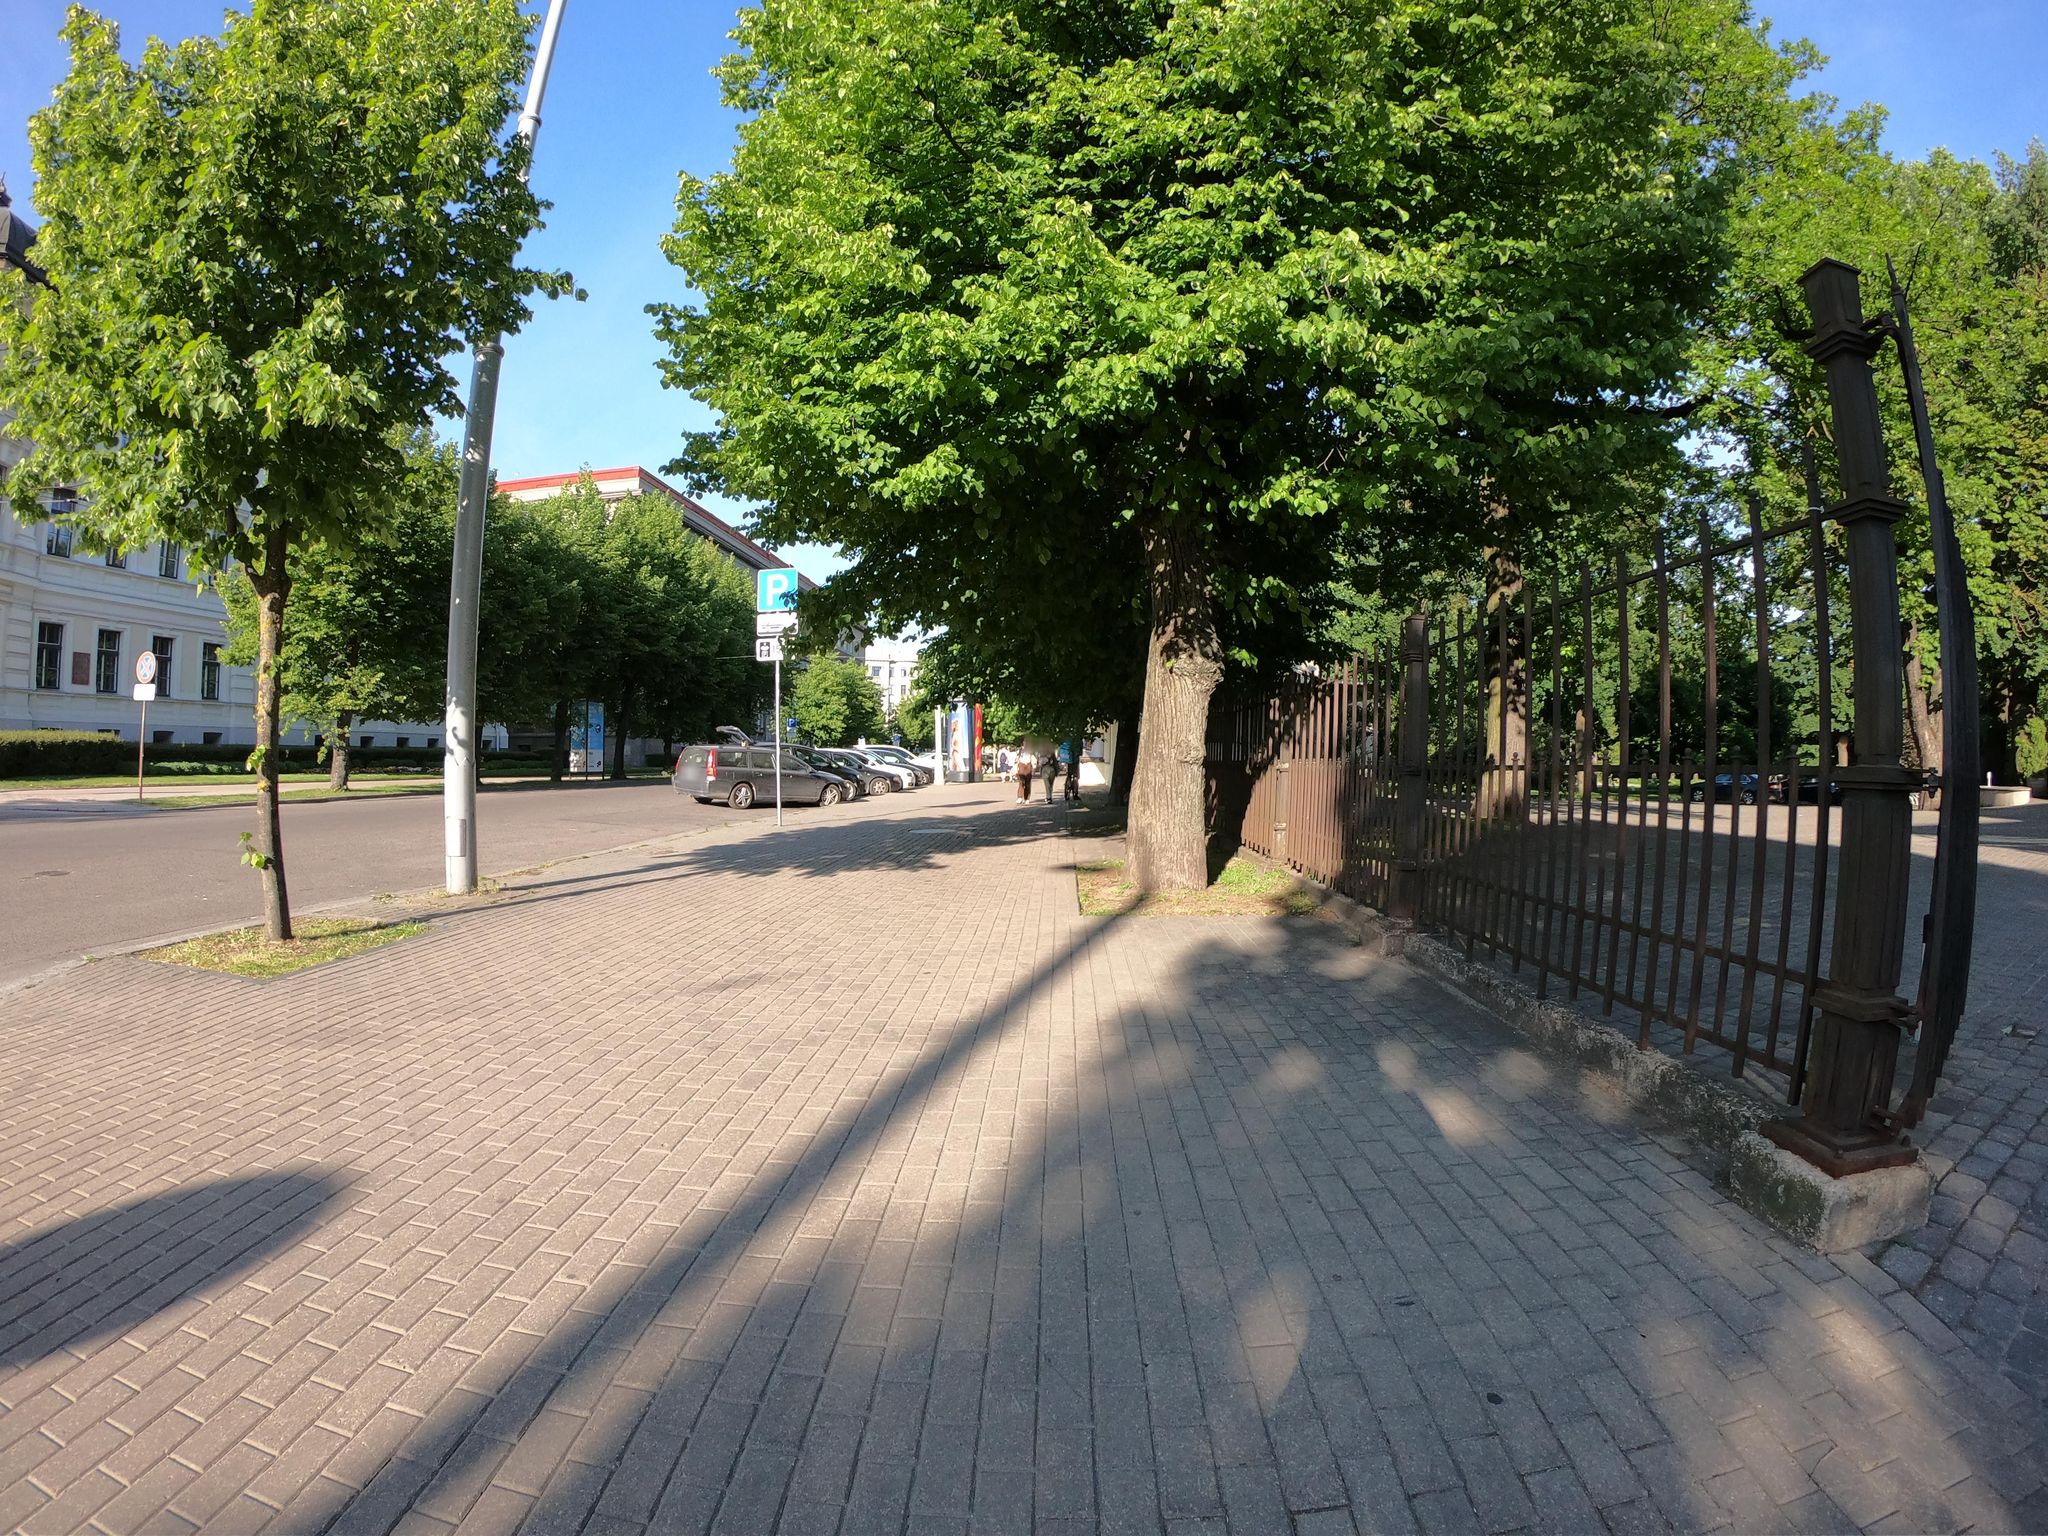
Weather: clear
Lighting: day
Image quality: good
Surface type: walking surface
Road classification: footway
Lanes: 2
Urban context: urban centre
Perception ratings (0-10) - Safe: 6.34, Lively: 8.75, Beautiful: 7.78, Boring: 3.74, Depressing: 3.87, Wealthy: 9.22